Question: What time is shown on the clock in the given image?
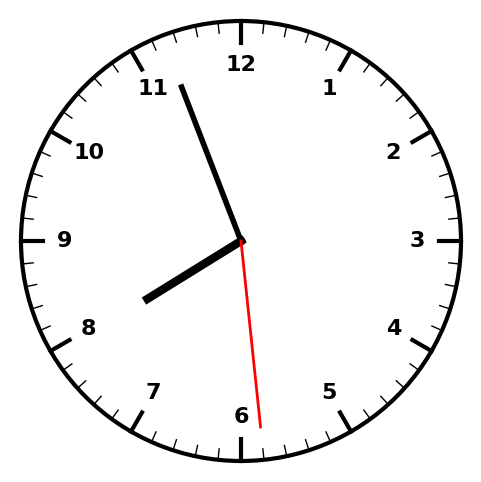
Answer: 07:56:29